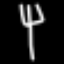
Label: fork